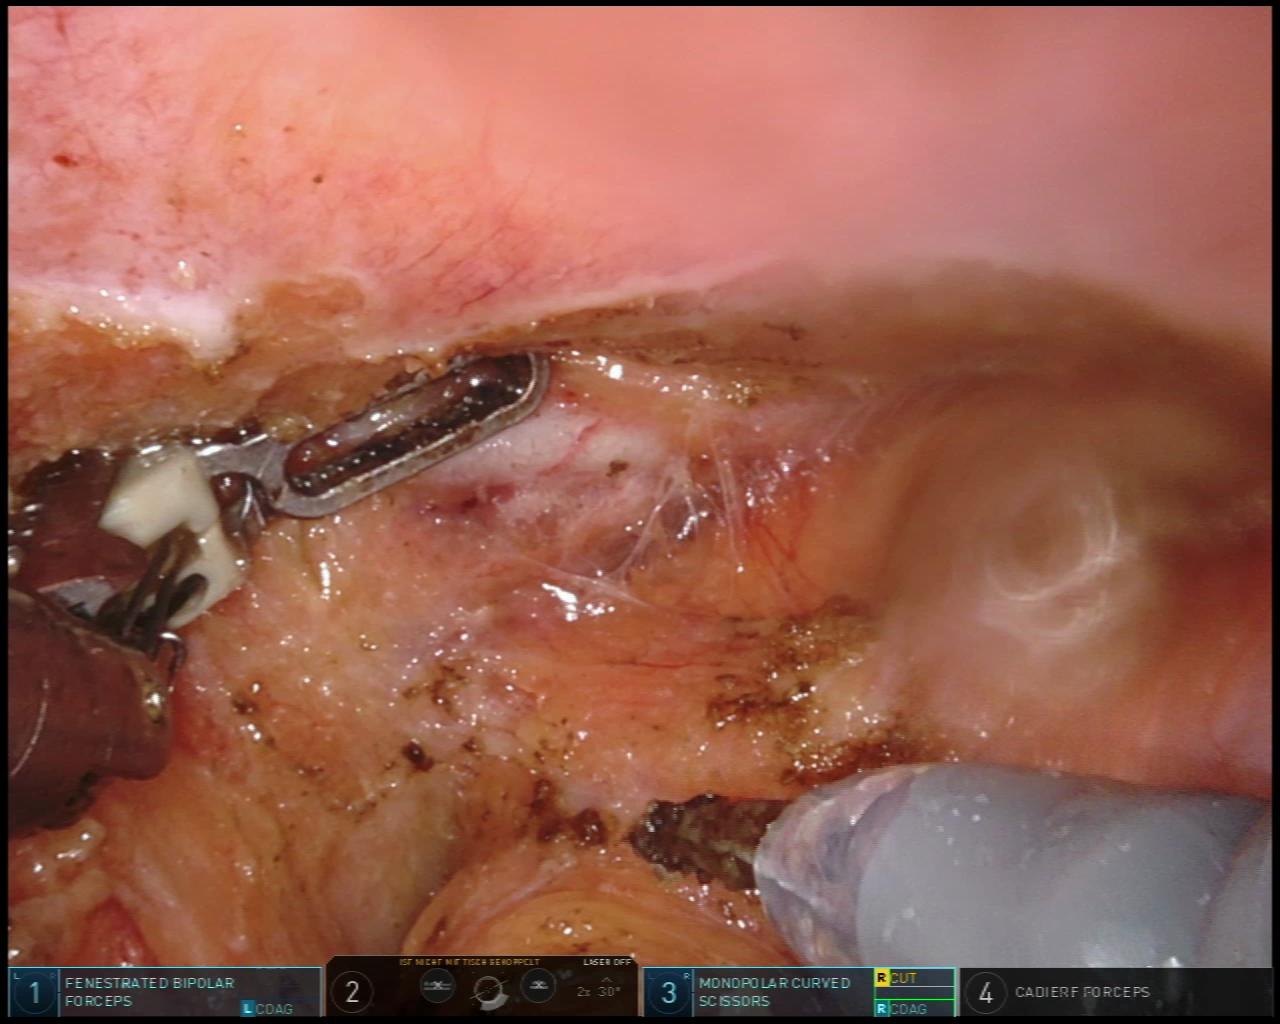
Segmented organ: vesicular_glands
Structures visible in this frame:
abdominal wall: no
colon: no
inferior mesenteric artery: no
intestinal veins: no
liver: no
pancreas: no
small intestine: no
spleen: no
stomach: no
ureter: no
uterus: no
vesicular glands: yes